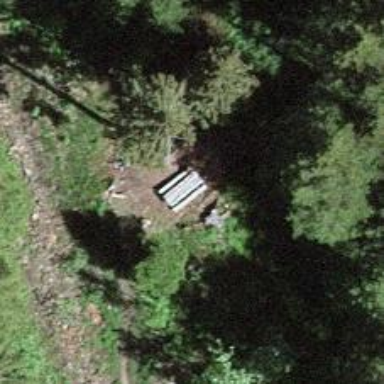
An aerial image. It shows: Picnic table located in leisure land area.